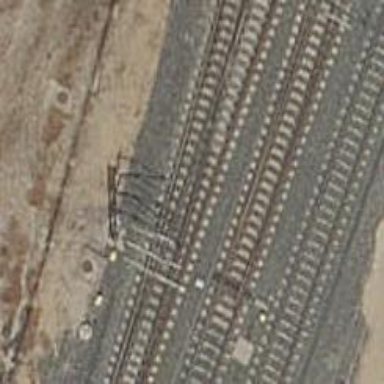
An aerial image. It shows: Rail yard with electrified contact lines for the trains.